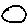
Label: circle